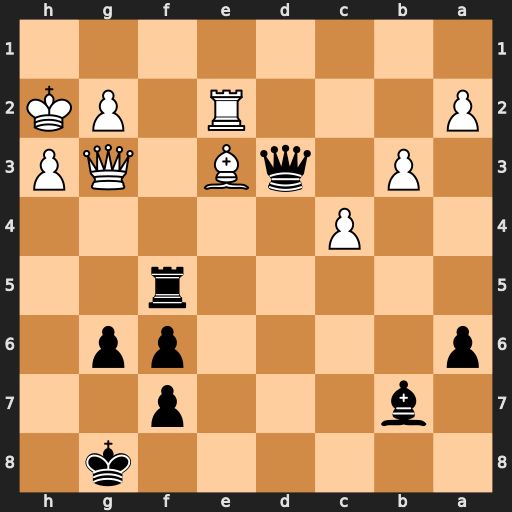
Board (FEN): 6k1/1b3p2/p4pp1/5r2/2P5/1P1qB1QP/P3R1PK/8
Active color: b
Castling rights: -
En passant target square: -
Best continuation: Qxe2